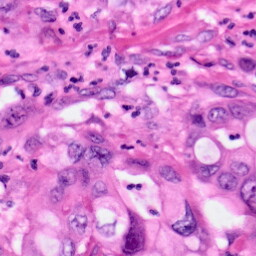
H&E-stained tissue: Pancreatic